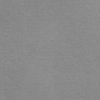
Label: dusty